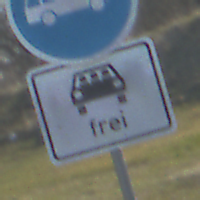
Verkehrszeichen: MehrfachbesetzePersonenkraftwagenFrei
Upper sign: Busssonderstreifen
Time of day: MorningAfternoon
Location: Outdoor (Nature)
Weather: PartlyCloudy
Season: NotSpecified
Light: Natural